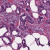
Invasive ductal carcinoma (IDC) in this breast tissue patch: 1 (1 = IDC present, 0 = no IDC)